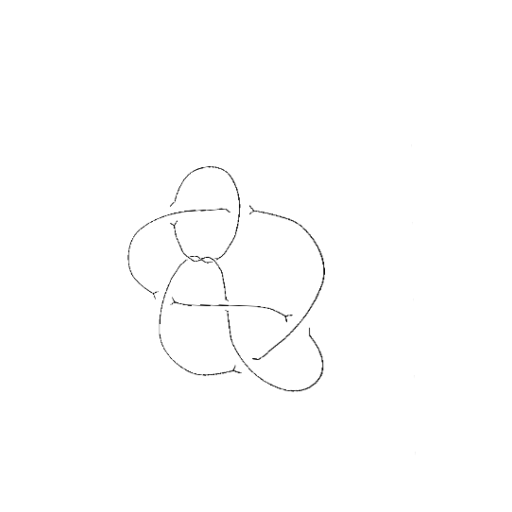
Crossing number: 9